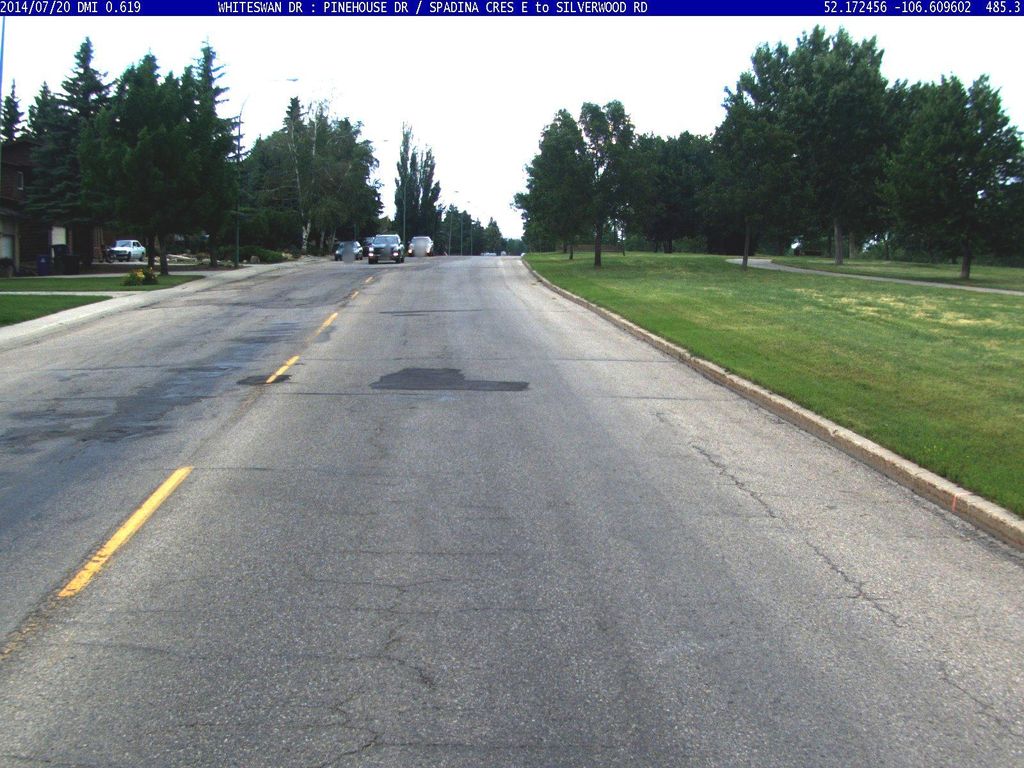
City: saskatoon